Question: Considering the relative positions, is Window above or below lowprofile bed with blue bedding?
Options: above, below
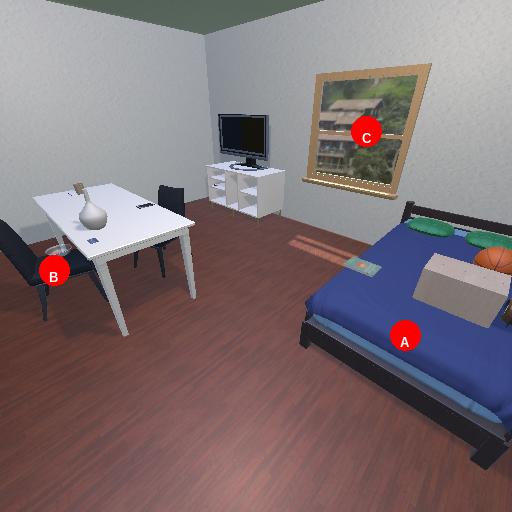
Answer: above